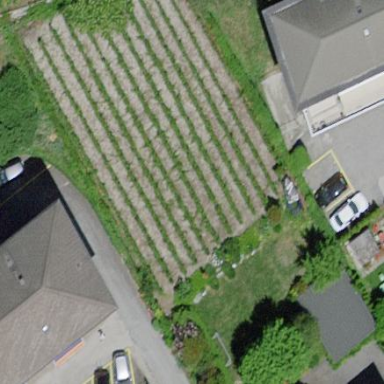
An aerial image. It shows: Vineyard with grape crops.